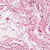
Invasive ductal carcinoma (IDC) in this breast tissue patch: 0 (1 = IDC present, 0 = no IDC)